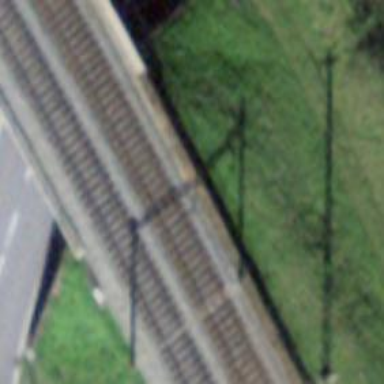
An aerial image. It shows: Single-track railway bridge with electrified contact line.